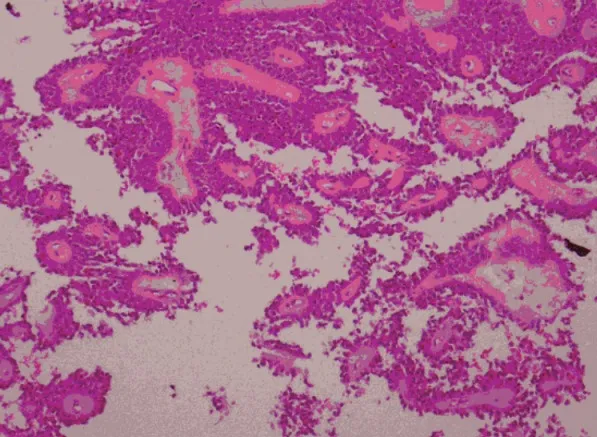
Photomicrograph of papillary cystic and solid tumour of the pancreas (haematoxylin and eosin x40).
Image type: pathology (h&e)